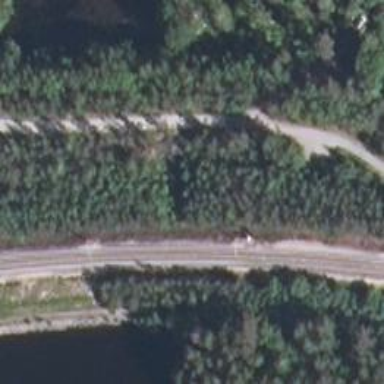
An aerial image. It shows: Abandoned railway.